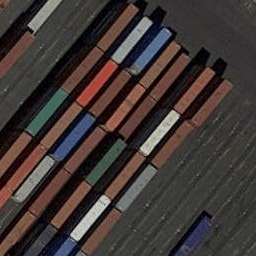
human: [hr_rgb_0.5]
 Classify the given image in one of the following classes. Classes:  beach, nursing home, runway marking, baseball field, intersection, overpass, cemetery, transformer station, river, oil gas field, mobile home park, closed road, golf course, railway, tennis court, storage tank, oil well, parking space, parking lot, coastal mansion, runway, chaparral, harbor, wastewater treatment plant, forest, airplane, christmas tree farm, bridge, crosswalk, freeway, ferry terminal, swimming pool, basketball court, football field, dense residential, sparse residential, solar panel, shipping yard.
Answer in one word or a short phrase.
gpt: shipping yard